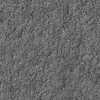
Atmospheric dust classification: not_dusty